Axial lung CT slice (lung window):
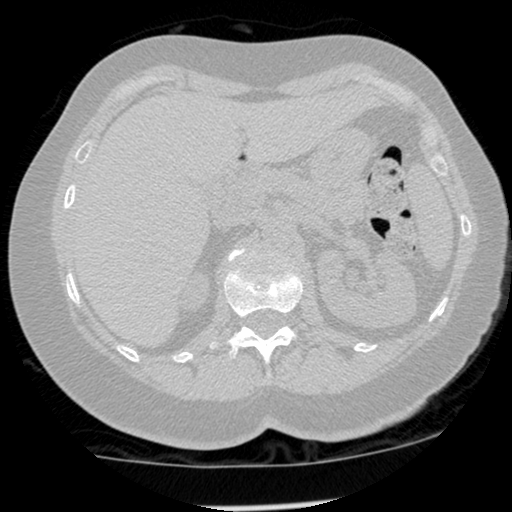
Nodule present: no